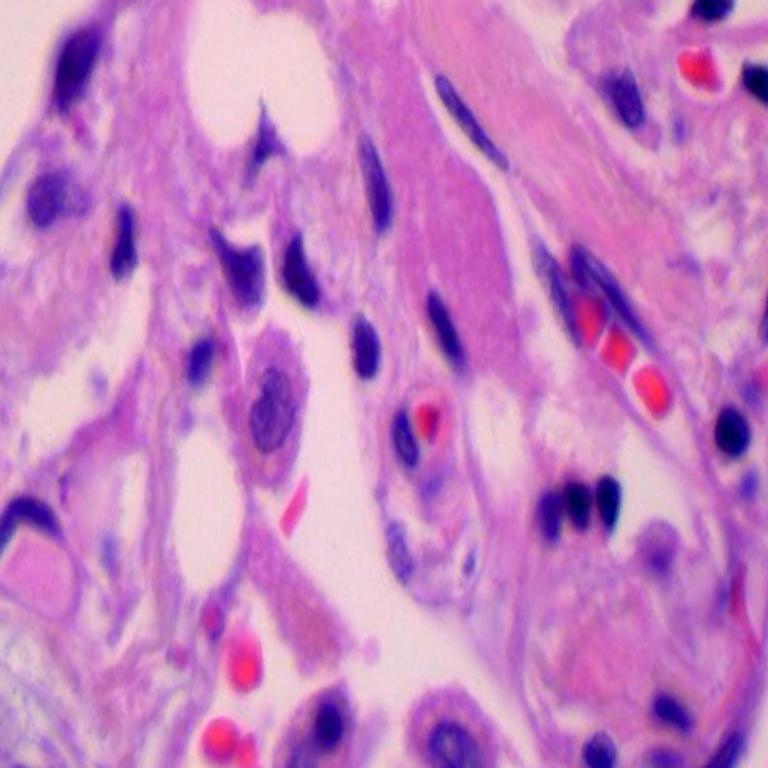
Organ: lung
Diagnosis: benign